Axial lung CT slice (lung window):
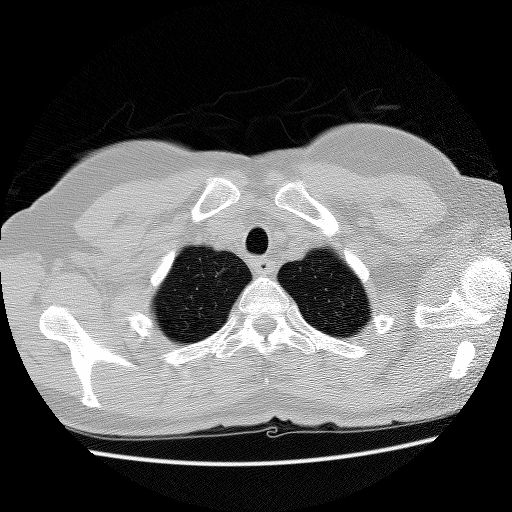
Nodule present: no